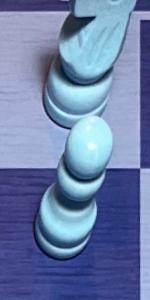
Label: Pawn_White